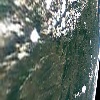
Label: land